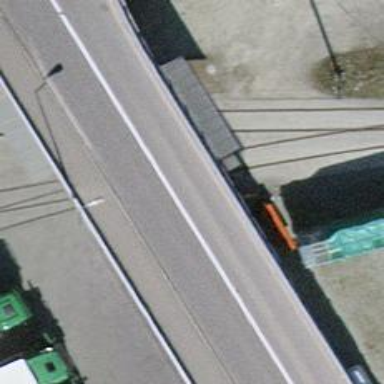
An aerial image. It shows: Railway switch.